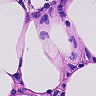
Metastatic tissue present: no